Field crop: tomato
Growth stage: 1
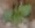
Species: solanum